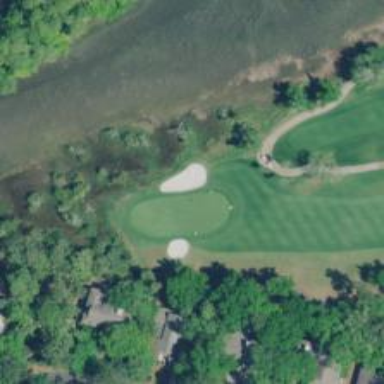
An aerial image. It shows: View of golf hole.